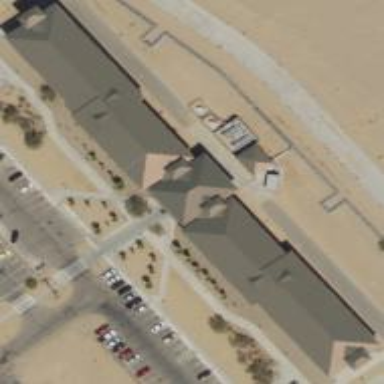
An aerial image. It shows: Military barracks building.